Question: I am integrating licensed version of flat-ui-pro with my Rails app.
For this, I am using 'designmodo-flatuipro-rails' gem
My environments are:-
OS - Windows7 32-bit
Ruby - 1.9.3p327
Rails - 4.0.0
twitter-bootstrap-rails - 2.2.8
jquery-ui-rails - 4.0.5
designmodo-flatuipro-rails - 1.1.4.2
I have generated "" file by bootstrap generator at location "app/assets/stylesheets/". I am not using ".less" files for bootstrap.
I am also 'Cannot detect twitter-bootstrap-rails install' error
and 'Invalid Flat UI Pro directory' error while running the flatUI generating command. It means I am inside the right FlatUI directory.
When I run the flat-ui-pro generate command 'rails g flatuipro:install ./FlatUI/HTML/UI/Flat-UI-Pro-1.1.4', It is throwing a error
> Could not find "./FlatUI/HTML/UI/Flat-UI-Pro-1.1.4/css/flat-ui.css" in any of yo
ur source paths. Your current source paths are:
C:/Ruby193/lib/ruby/gems/1.9.1/gems/designmodo-flatuipro-rails-1.1.4.2/lib/gener
ators/flatuipro/install/templates
I am getting the same error while passing the FlatUI directory containing PSD and HTML both.
I am not understanding why generator can not recognizing 'flat-ui.css' in the right directory.
I used differ version of 'gem "designmodo-flatuipro-rails", "~> 1.2.2.0.branch"' with the other version of FlatUI-Pro directory (1.2.2) but also getting the same error.
This is tree of FlatUiPro directory:-

Please reply with good suggestions.
Thanks.
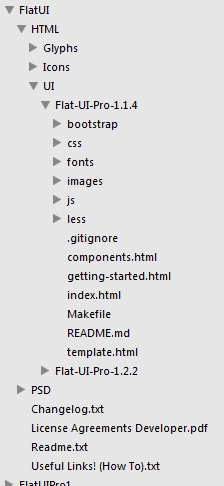
Answer: After getting stuck very much, I found the solution.
I was hitting command in cmd-prompt:-
'''
rails g flatuipro:install ./FlatUI/HTML/UI/Flat-UI-Pro-1.1.4
'''
It will work with Mac/Ubuntu OS as creator of flatui-gem explained in the issue created on github <<<URL>>>
For example:-
My FlatUIPro directory saved in "D:" drive, so my command will be
> 'rails g flatuipro:install D:/FlatUI'
or
> 'rails g flatuipro:install D:/FlatUI/HTML/UI/Flat-UI-Pro-1.1.4'